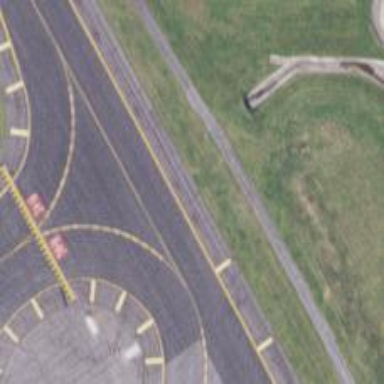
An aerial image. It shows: Asphalt taxiway in the airport.